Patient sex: M
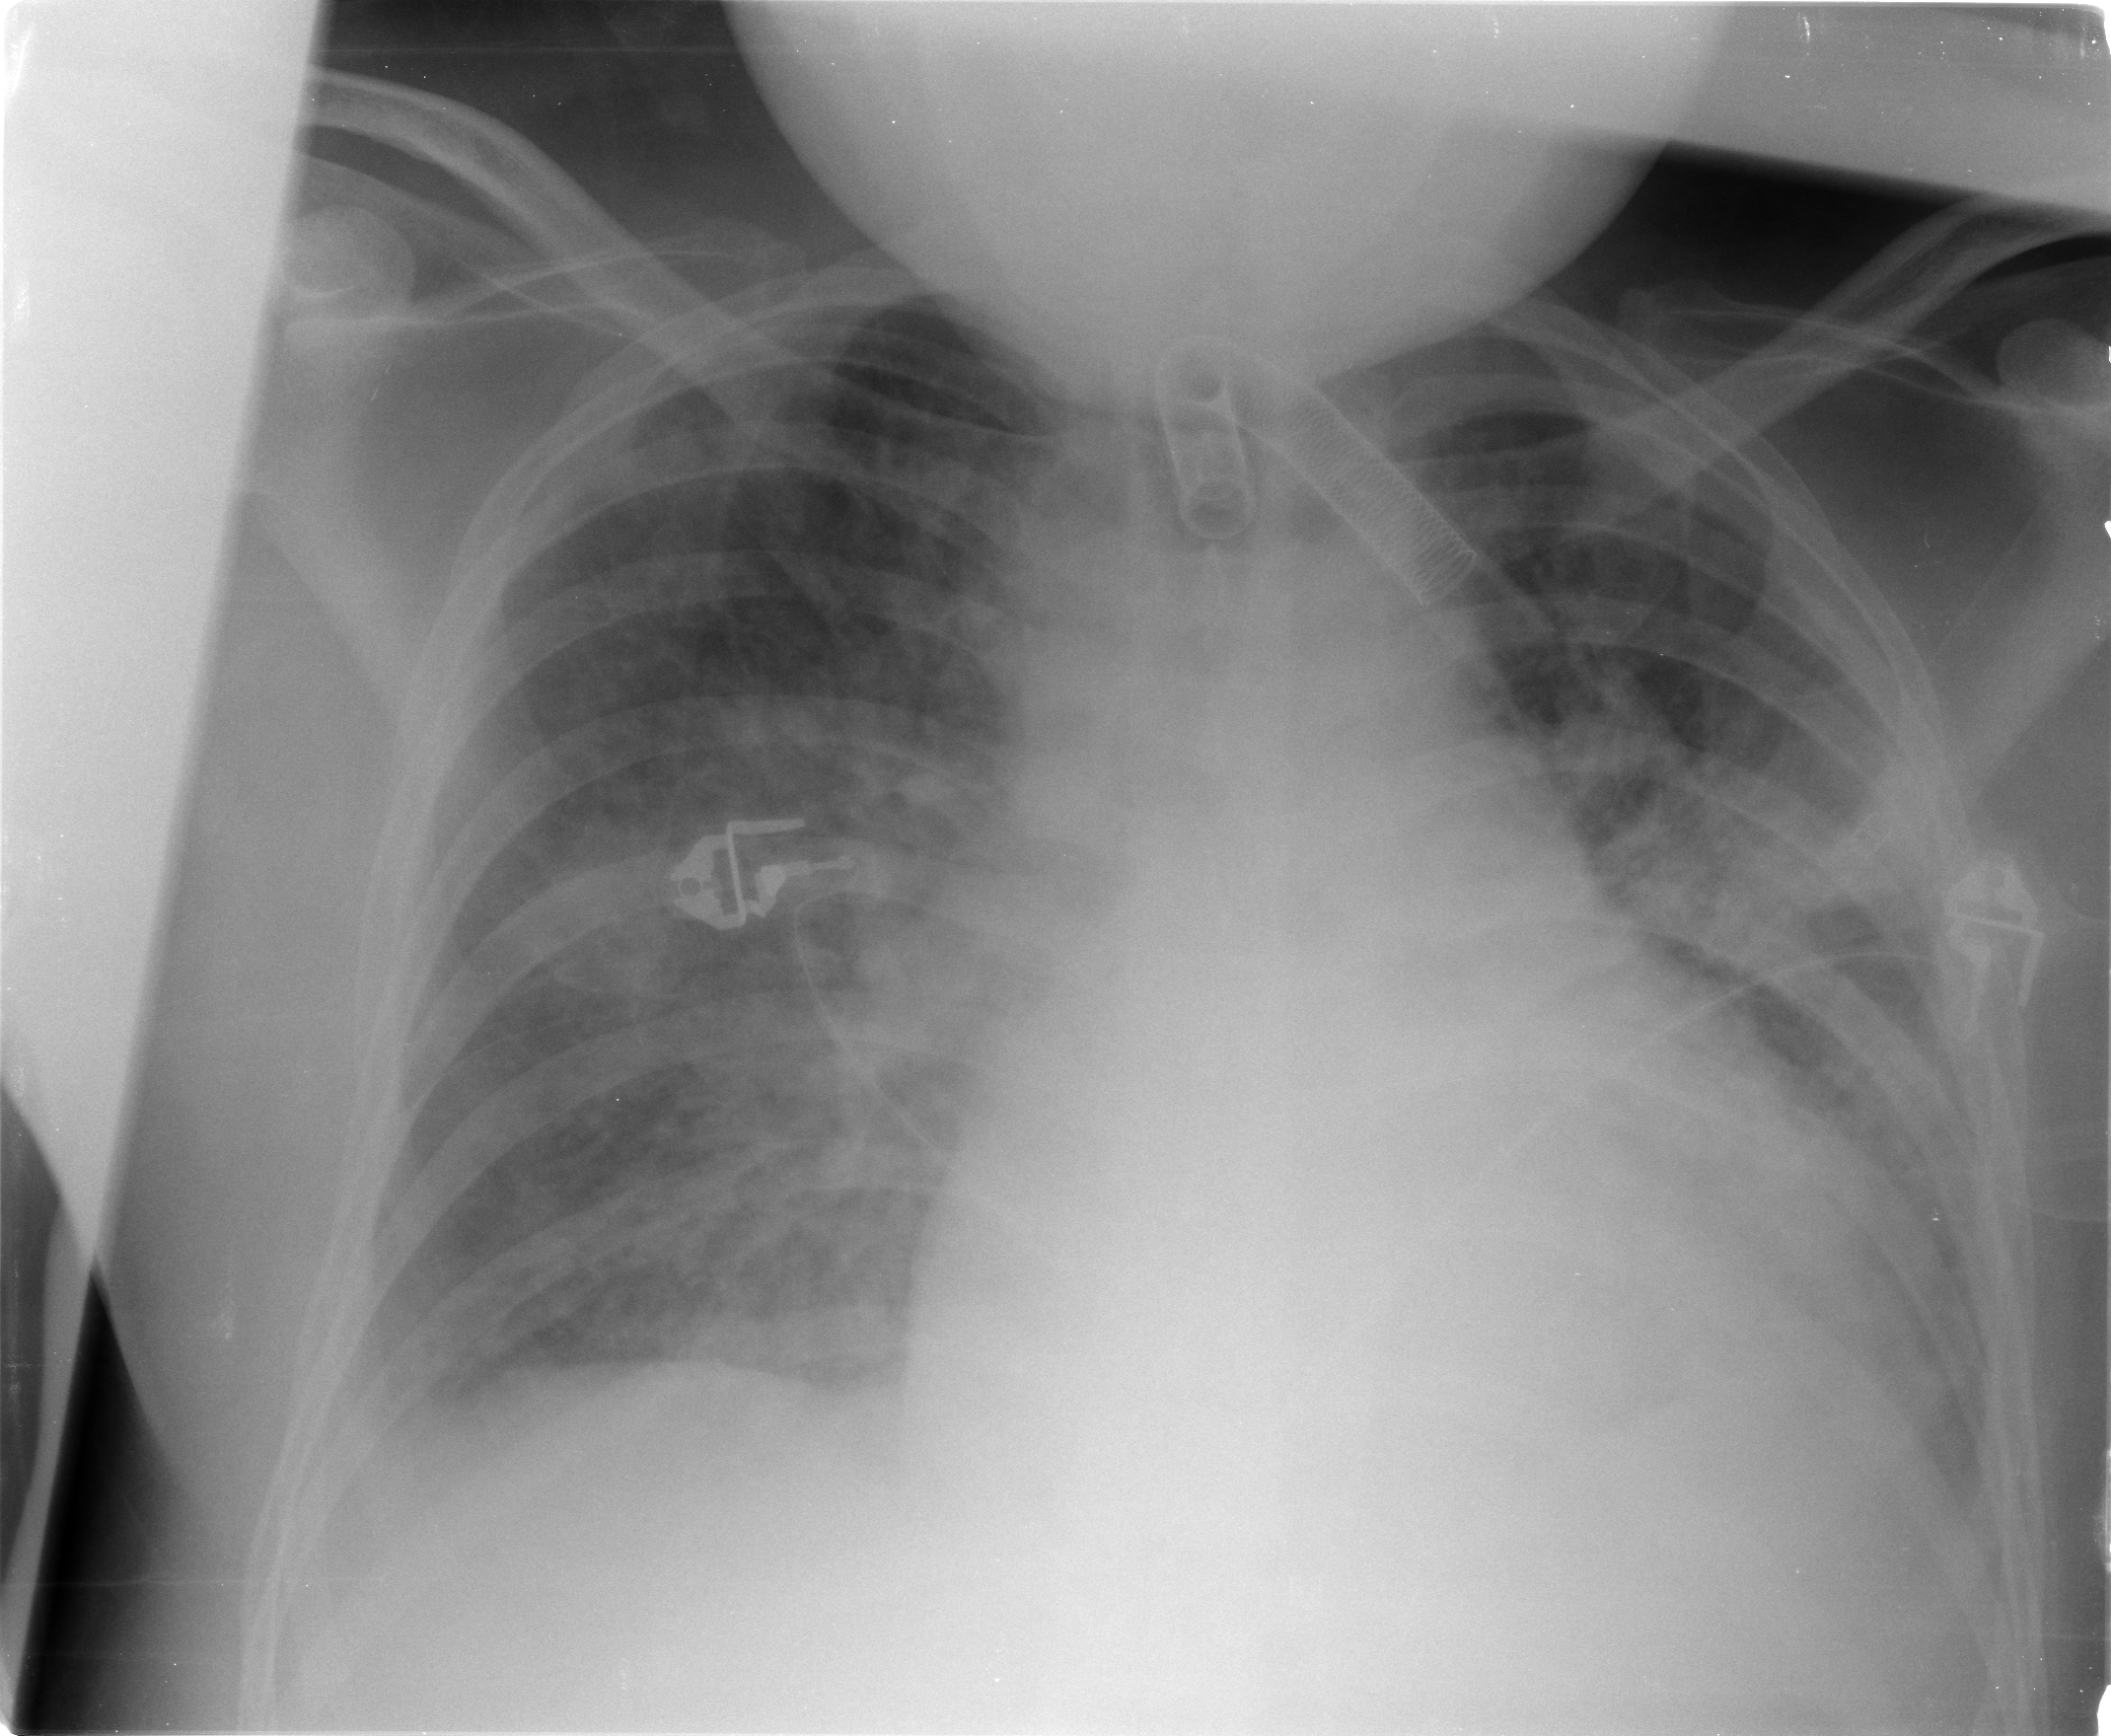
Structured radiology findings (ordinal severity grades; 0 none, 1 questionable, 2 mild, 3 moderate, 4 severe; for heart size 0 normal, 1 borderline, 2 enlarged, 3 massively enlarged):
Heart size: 0
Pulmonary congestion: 3
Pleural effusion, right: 2
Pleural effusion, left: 2
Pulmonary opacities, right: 3
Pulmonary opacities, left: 3
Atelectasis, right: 3
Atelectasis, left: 3